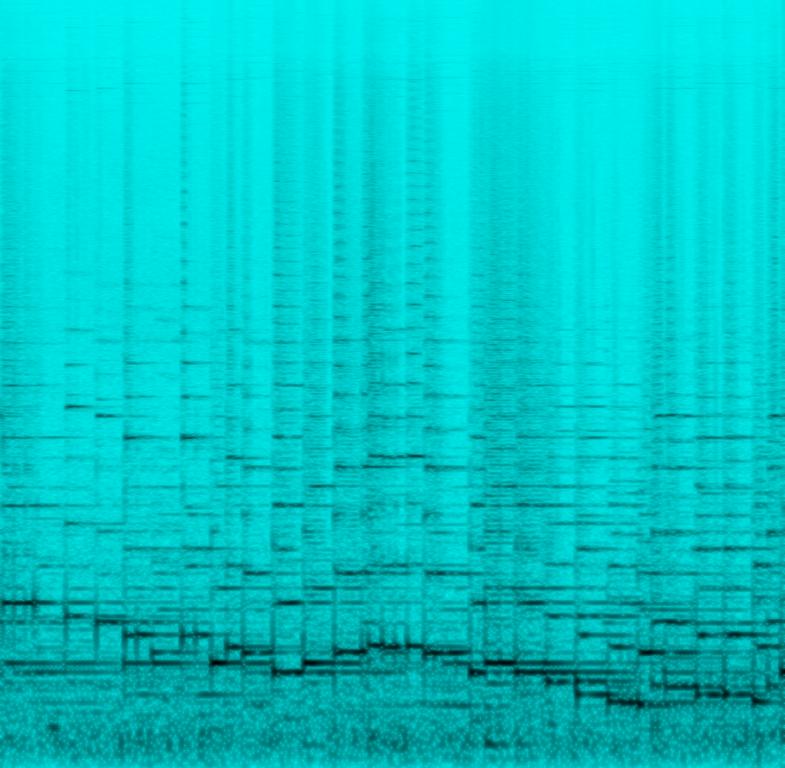
This is the live performance of a wedding music piece on the steel drum percussion. There is a unique feel to it. The recording has a gain issue that makes the drums give a peak noise during accented notes. If that could be resolved, it would make perfect wedding music in a tropical setting.